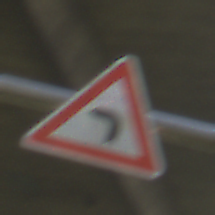
Verkehrszeichen: KurveLinks
Umgebung: Outdoor, Suburban
Tageszeit: SunriseSunset
Wetter: PartlyCloudy
Licht: Natural
Jahreszeit: NotSpecified
Kontrast: MediumContrast